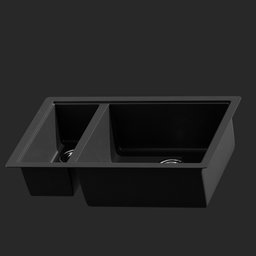
Label: appliances